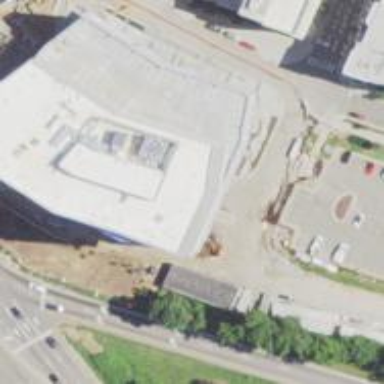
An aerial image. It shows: Part of building is shown in the image.